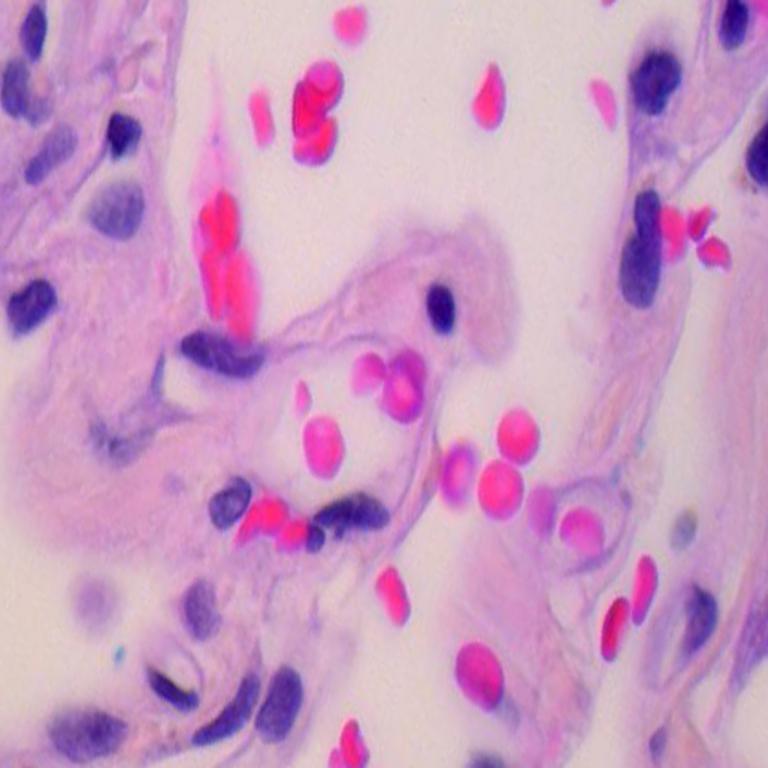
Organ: lung
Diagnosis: benign